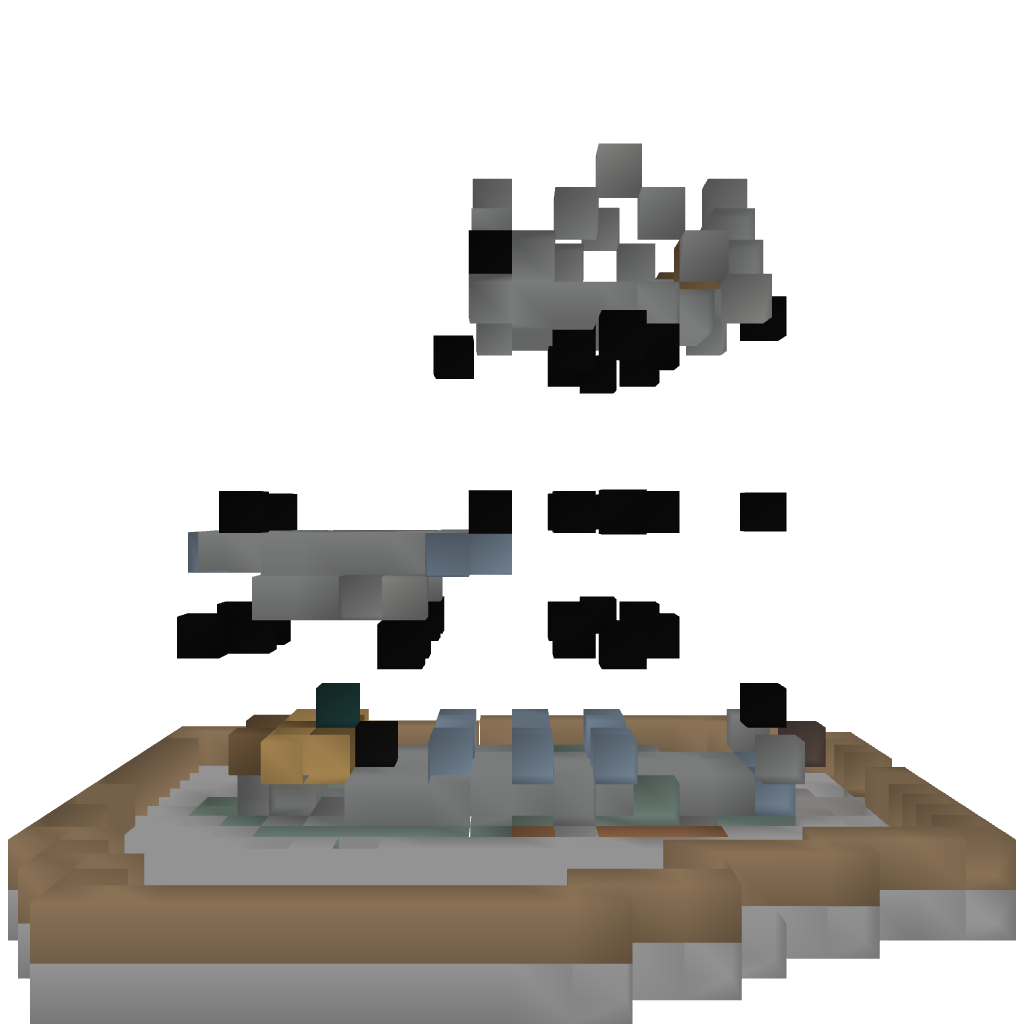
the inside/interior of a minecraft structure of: Small chapel